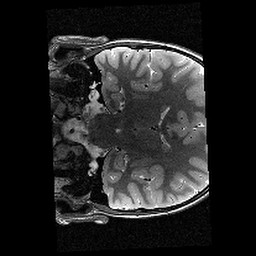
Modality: T2w
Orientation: coronal
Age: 11
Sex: male
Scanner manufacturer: siemens
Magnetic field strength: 3 T
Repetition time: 9.23 s
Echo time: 0.067 s